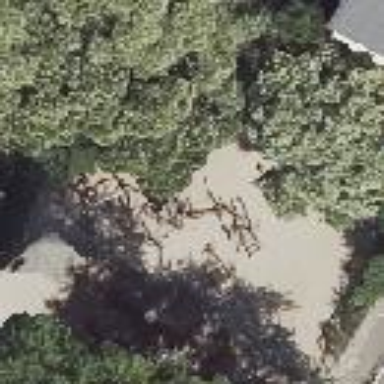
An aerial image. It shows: Sandpit playground.